Question: I got this error when trying to set SSH login on my user.
'''
Feb 2 13:56:57 (none) sshd[4075]: debug1: trying public key file //.ssh/authorized_keys
Feb 2 13:56:57 (none) sshd[4075]: debug1: Could not open authorized keys '//.ssh/authorized_keys': Permission denied
Feb 2 13:56:57 (none) sshd[4075]: debug1: restore_uid: 0/0
Feb 2 13:56:57 (none) sshd[4075]: Failed publickey for soinfit from 79.182.124.164 port 52788 ssh2
Feb 2 13:56:57 (none) sshd[4075]: debug3: mm_answer_keyallowed: key 0x7f3d8516faf0 is not allowed
Feb 2 13:56:57 (none) sshd[4075]: debug3: mm_request_send entering: type 22
Feb 2 13:56:57 (none) sshd[4075]: debug2: userauth_pubkey: authenticated 0 pkalg ssh-rsa [preauth]
'''
The files permissions are:
'''
root@(none):/home/soinfit# ls -lah
total 12K
drwx------ 3 soinfit soinfit 4.0K Feb 2 13:30 .
drwxr-xr-x 4 root root 4.0K Feb 2 12:08 ..
drwx------ 2 soinfit soinfit 4.0K Feb 2 13:36 .ssh
'''

My sshd-config:
'''
# Package generated configuration file
# See the sshd_config(5) manpage for details
# What ports, IPs and protocols we listen for
Port 22
# Use these options to restrict which interfaces/protocols sshd will bind to
#ListenAddress ::
#ListenAddress 0.0.0.0
Protocol 2
# HostKeys for protocol version 2
HostKey /etc/ssh/ssh_host_rsa_key
HostKey /etc/ssh/ssh_host_dsa_key
HostKey /etc/ssh/ssh_host_ecdsa_key
#Privilege Separation is turned on for security
UsePrivilegeSeparation yes
# Lifetime and size of ephemeral version 1 server key
KeyRegenerationInterval 3600
ServerKeyBits 768
# Logging
SyslogFacility AUTH
LogLevel DEBUG3
# Authentication:
LoginGraceTime 120
PermitRootLogin yes
StrictModes yes
RSAAuthentication yes
PubkeyAuthentication yes
AuthorizedKeysFile %h/.ssh/authorized_keys
# Don't read the user's ~/.rhosts and ~/.shosts files
IgnoreRhosts yes
# For this to work you will also need host keys in /etc/ssh_known_hosts
RhostsRSAAuthentication no
# similar for protocol version 2
HostbasedAuthentication no
# Uncomment if you don't trust ~/.ssh/known_hosts for RhostsRSAAuthentication
#IgnoreUserKnownHosts yes
# To enable empty passwords, change to yes (NOT RECOMMENDED)
PermitEmptyPasswords no
# Change to yes to enable challenge-response passwords (beware issues with
# some PAM modules and threads)
ChallengeResponseAuthentication no
# Change to no to disable tunnelled clear text passwords
PasswordAuthentication yes
# Kerberos options
#KerberosAuthentication no
#KerberosGetAFSToken no
#KerberosOrLocalPasswd yes
#KerberosTicketCleanup yes
# GSSAPI options
#GSSAPIAuthentication no
#GSSAPICleanupCredentials yes
X11Forwarding yes
X11DisplayOffset 10
PrintMotd no
PrintLastLog yes
TCPKeepAlive yes
#UseLogin no
#MaxStartups 10:30:60
#Banner /etc/issue.net
# Allow client to pass locale environment variables
AcceptEnv LANG LC_*
Subsystem sftp /usr/lib/openssh/sftp-server
# Set this to 'yes' to enable PAM authentication, account processing,
# and session processing. If this is enabled, PAM authentication will
# be allowed through the ChallengeResponseAuthentication and
# PasswordAuthentication. Depending on your PAM configuration,
# PAM authentication via ChallengeResponseAuthentication may bypass
# the setting of "PermitRootLogin without-password".
# If you just want the PAM account and session checks to run without
# PAM authentication, then enable this but set PasswordAuthentication
# and ChallengeResponseAuthentication to 'no'.
UsePAM no
'''
I have done restart to the SSH service and to the machine.
I saw this post:
<URL>
The answer given there did not helped me.
When I try to run 'restorecon -FRvv ~/.ssh' I get:
'''
root@(none):/home/soinfit/.ssh# restorecon -FRvv ~/.ssh
-bash: restorecon: command not found
'''
EDIT
'''
root@(none):~# grep soinfit /etc/passwd
soinfit❌1001:1001::/:/bin/sh
'''
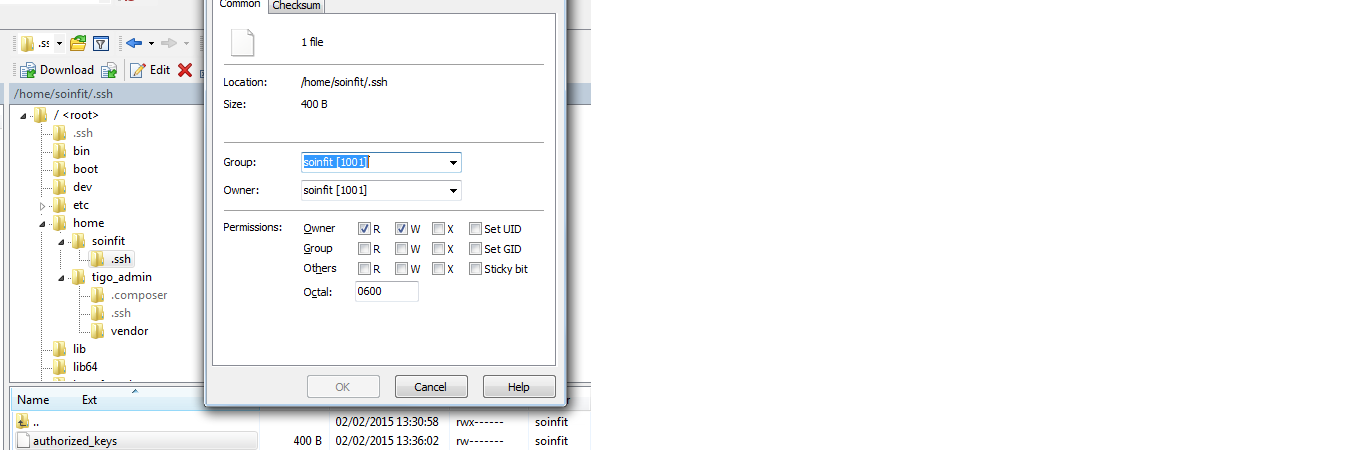
Answer: You have set the root directory '/' as home directory for the user 'soinfit' instead of '/home/soinfit'.
Edit the entry in '/etc/passwd' for the user 'soinfit' from
'''
soinfit❌1001:1001::/:/bin/sh
'''
to
'''
soinfit❌1001:1001::/home/soinfit:/bin/sh
'''